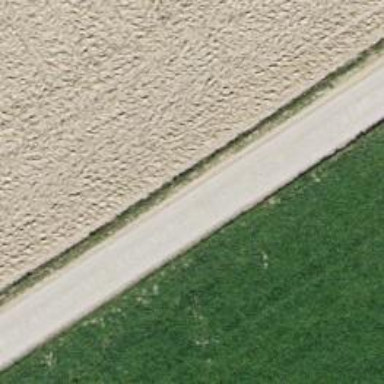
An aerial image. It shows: Service road with smooth asphalt surface of the highest grade.